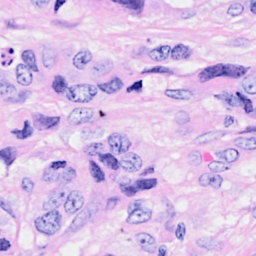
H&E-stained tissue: Breast